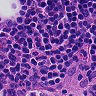
Metastatic tissue present: no